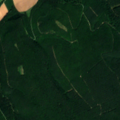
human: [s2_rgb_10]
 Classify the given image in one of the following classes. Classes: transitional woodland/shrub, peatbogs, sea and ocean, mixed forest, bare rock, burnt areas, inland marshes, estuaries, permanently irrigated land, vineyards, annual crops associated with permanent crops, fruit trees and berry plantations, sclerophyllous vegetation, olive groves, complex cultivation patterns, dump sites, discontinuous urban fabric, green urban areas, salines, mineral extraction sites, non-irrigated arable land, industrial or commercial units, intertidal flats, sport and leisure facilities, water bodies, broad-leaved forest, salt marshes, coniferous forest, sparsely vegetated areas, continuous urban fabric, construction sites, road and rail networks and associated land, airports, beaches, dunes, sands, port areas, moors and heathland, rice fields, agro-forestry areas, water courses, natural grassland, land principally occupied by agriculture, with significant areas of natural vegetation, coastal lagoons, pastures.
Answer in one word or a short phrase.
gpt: non-irrigated arable land, broad-leaved forest, mixed forest